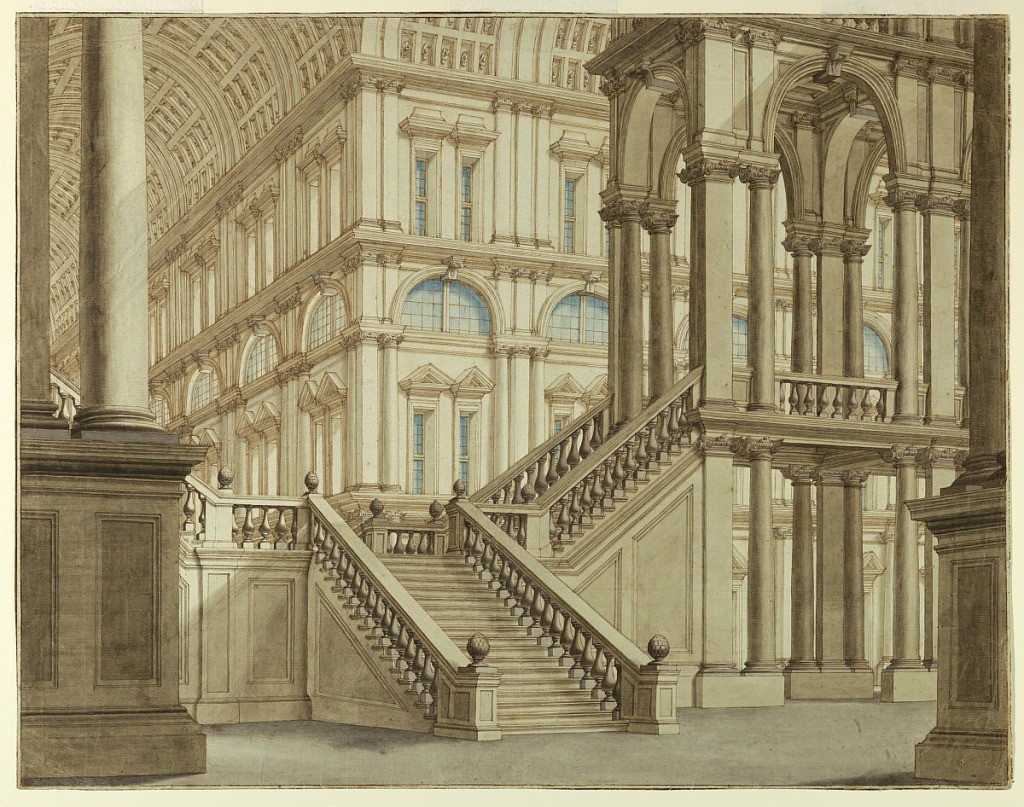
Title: Stage Design; Palace Courtyard with Staircase
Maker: Antonio Galli Bibiena, Italian, 1700–1774
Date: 18th century
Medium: Pen and brown ink, brown, blue and gray wash on paper
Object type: Drawing
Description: Horizontal rectangle: stairs leading from right to left side over an angle to a portico, large halls in the background.